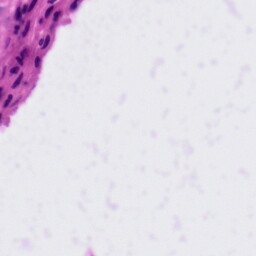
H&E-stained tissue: Tonsil